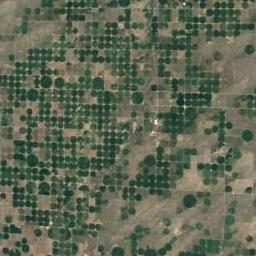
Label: circular_farmland